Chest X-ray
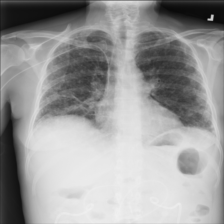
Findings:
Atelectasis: negative
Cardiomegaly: negative
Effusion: positive
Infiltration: negative
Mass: negative
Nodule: positive
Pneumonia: negative
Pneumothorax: negative
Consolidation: negative
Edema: negative
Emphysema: negative
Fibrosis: negative
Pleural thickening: negative
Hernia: negative